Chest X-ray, AP view. Patient: 38 years old, sex M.
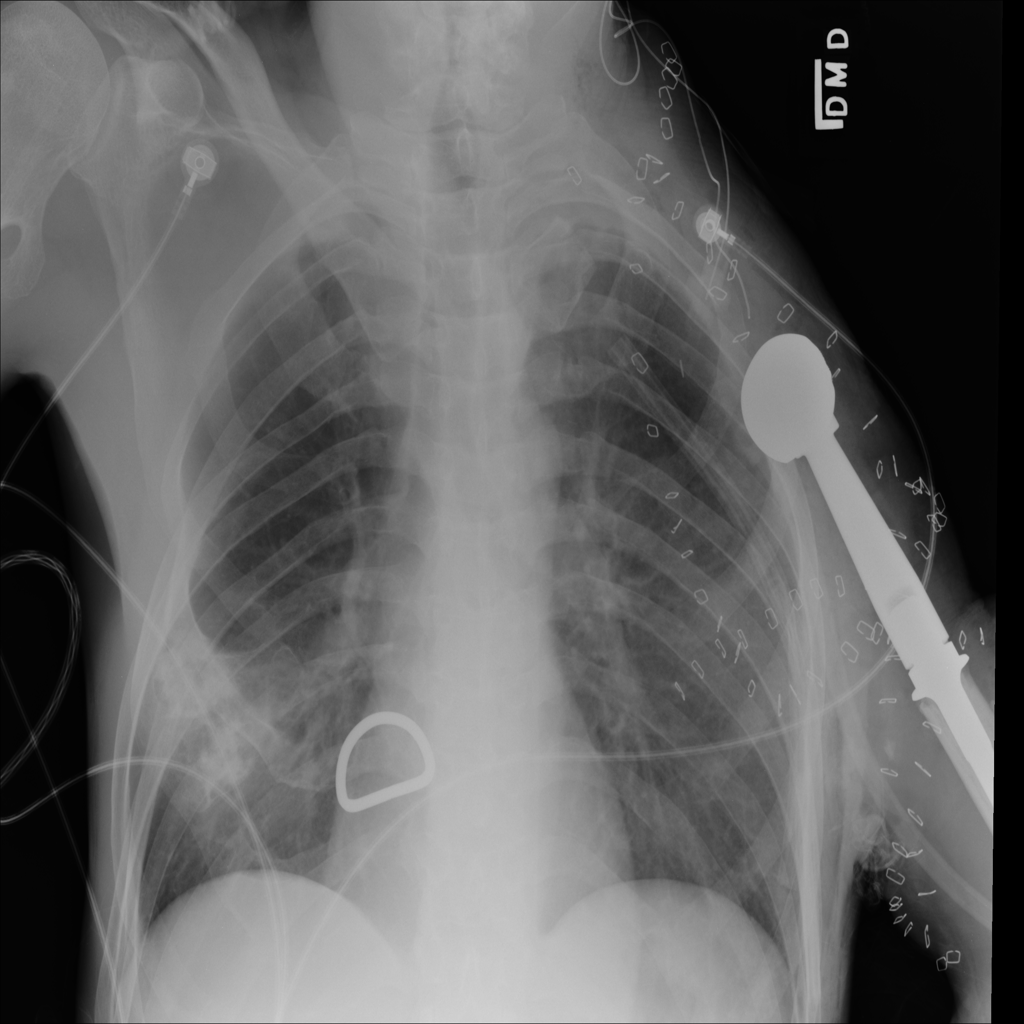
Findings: Emphysema, Mass